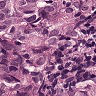
Metastatic tissue present: yes